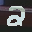
Label: 2